Interaction volume radius: 5 \u00c5
Interaction volume height: 10 \u00c5
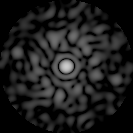
Disorder parameter: 0.8411